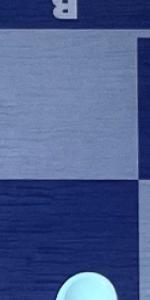
Label: Empty